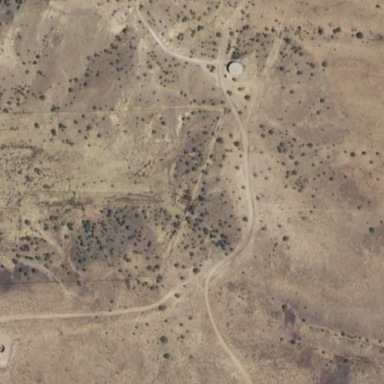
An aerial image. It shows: Brownfield area covered with scrub vegetation.